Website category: university
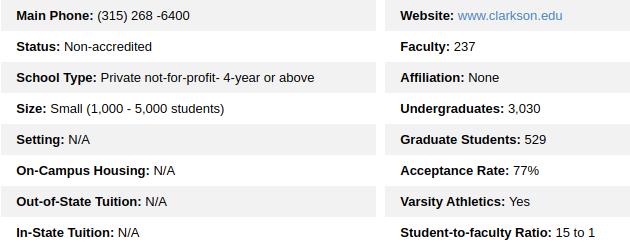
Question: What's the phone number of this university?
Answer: (315) 268 -6400

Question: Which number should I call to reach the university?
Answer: (315) 268 -6400

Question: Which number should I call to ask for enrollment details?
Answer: (315) 268 -6400

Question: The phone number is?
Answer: (315) 268 -6400

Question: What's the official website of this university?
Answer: www.clarkson.edu

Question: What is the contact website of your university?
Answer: www.clarkson.edu

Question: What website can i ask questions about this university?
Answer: www.clarkson.edu

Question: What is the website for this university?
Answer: www.clarkson.edu

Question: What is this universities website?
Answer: www.clarkson.edu

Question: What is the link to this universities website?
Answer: www.clarkson.edu

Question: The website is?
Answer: www.clarkson.edu

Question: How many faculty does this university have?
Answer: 237

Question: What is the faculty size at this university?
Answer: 237

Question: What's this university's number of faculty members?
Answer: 237

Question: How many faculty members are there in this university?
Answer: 237

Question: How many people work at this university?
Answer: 237

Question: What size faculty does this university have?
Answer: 237

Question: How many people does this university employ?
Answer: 237

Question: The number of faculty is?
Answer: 237

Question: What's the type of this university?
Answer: Private not-for-profit- 4-year or above

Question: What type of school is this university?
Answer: Private not-for-profit- 4-year or above

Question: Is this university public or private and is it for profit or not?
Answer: Private not-for-profit- 4-year or above

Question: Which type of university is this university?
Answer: Private not-for-profit- 4-year or above

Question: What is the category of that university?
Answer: Private not-for-profit- 4-year or above

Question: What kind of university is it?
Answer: Private not-for-profit- 4-year or above

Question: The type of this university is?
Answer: Private not-for-profit- 4-year or above

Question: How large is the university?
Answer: Small (1,000 - 5,000 students)

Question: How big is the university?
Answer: Small (1,000 - 5,000 students)

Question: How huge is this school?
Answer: Small (1,000 - 5,000 students)

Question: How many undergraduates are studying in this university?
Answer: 3,030

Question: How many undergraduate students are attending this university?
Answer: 3,030

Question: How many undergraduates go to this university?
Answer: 3,030

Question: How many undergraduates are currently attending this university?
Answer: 3,030

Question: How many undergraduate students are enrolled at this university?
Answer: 3,030

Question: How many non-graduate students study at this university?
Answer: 3,030

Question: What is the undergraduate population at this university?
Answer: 3,030

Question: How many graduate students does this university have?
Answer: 529

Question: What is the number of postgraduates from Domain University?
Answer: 529

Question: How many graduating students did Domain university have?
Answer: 529

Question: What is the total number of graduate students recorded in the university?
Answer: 529

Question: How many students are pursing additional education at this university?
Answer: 529

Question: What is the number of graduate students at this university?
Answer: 529

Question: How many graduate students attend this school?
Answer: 529

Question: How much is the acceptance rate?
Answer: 77%

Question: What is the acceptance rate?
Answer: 77%

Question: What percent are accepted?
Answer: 77%

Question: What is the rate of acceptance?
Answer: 77%

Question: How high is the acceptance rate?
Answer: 77%

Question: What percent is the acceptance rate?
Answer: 77%

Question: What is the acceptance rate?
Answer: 77%

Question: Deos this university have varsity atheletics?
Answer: Yes

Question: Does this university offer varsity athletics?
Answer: Yes

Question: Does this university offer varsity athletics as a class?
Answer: Yes

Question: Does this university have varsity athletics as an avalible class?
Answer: Yes

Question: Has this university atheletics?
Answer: Yes

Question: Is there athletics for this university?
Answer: Yes

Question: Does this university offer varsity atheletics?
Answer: Yes

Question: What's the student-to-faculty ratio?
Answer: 15 to 1

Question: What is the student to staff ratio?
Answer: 15 to 1

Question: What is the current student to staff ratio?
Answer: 15 to 1

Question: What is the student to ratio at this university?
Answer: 15 to 1

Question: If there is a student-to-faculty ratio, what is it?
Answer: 15 to 1

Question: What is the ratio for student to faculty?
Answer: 15 to 1

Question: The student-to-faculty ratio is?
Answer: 15 to 1